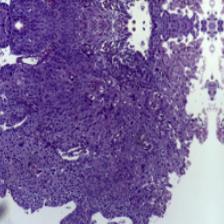
Diagnosis: OSCC